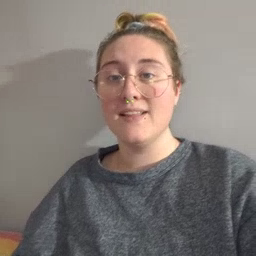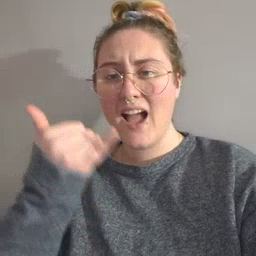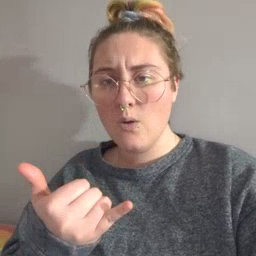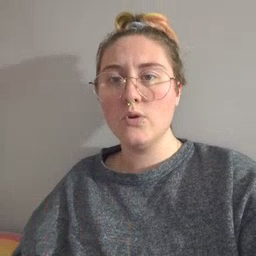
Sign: now